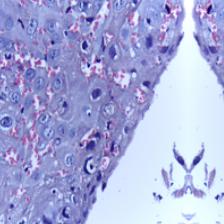
Diagnosis: OSCC